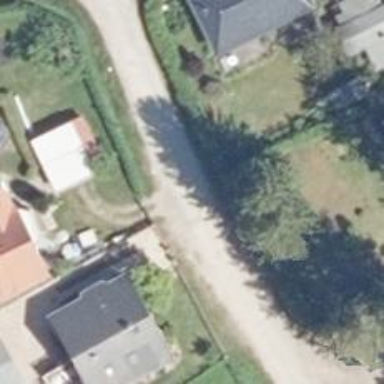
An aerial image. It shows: Gravel road in residential area.